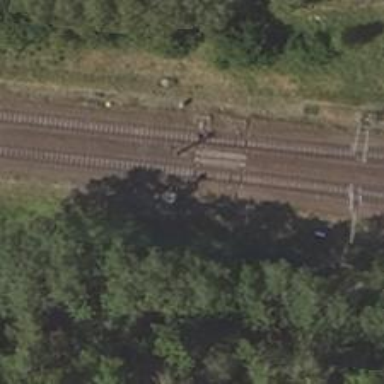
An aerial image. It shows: Railway signal.